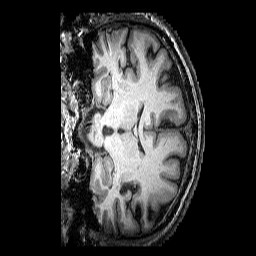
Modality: T1w
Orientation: coronal
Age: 52
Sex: male
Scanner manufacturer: siemens
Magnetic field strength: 3 T
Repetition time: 2.25 s
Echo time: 0.00452 s